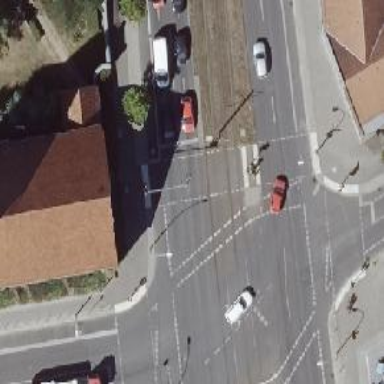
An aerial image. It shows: Tram crossing on the railway.